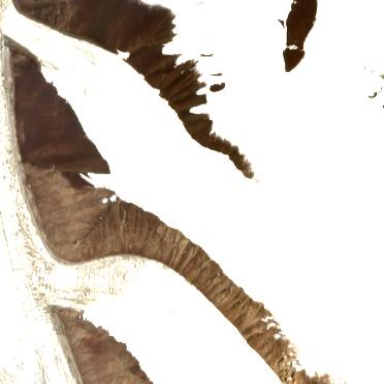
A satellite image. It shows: Majestic glacier in the distance.